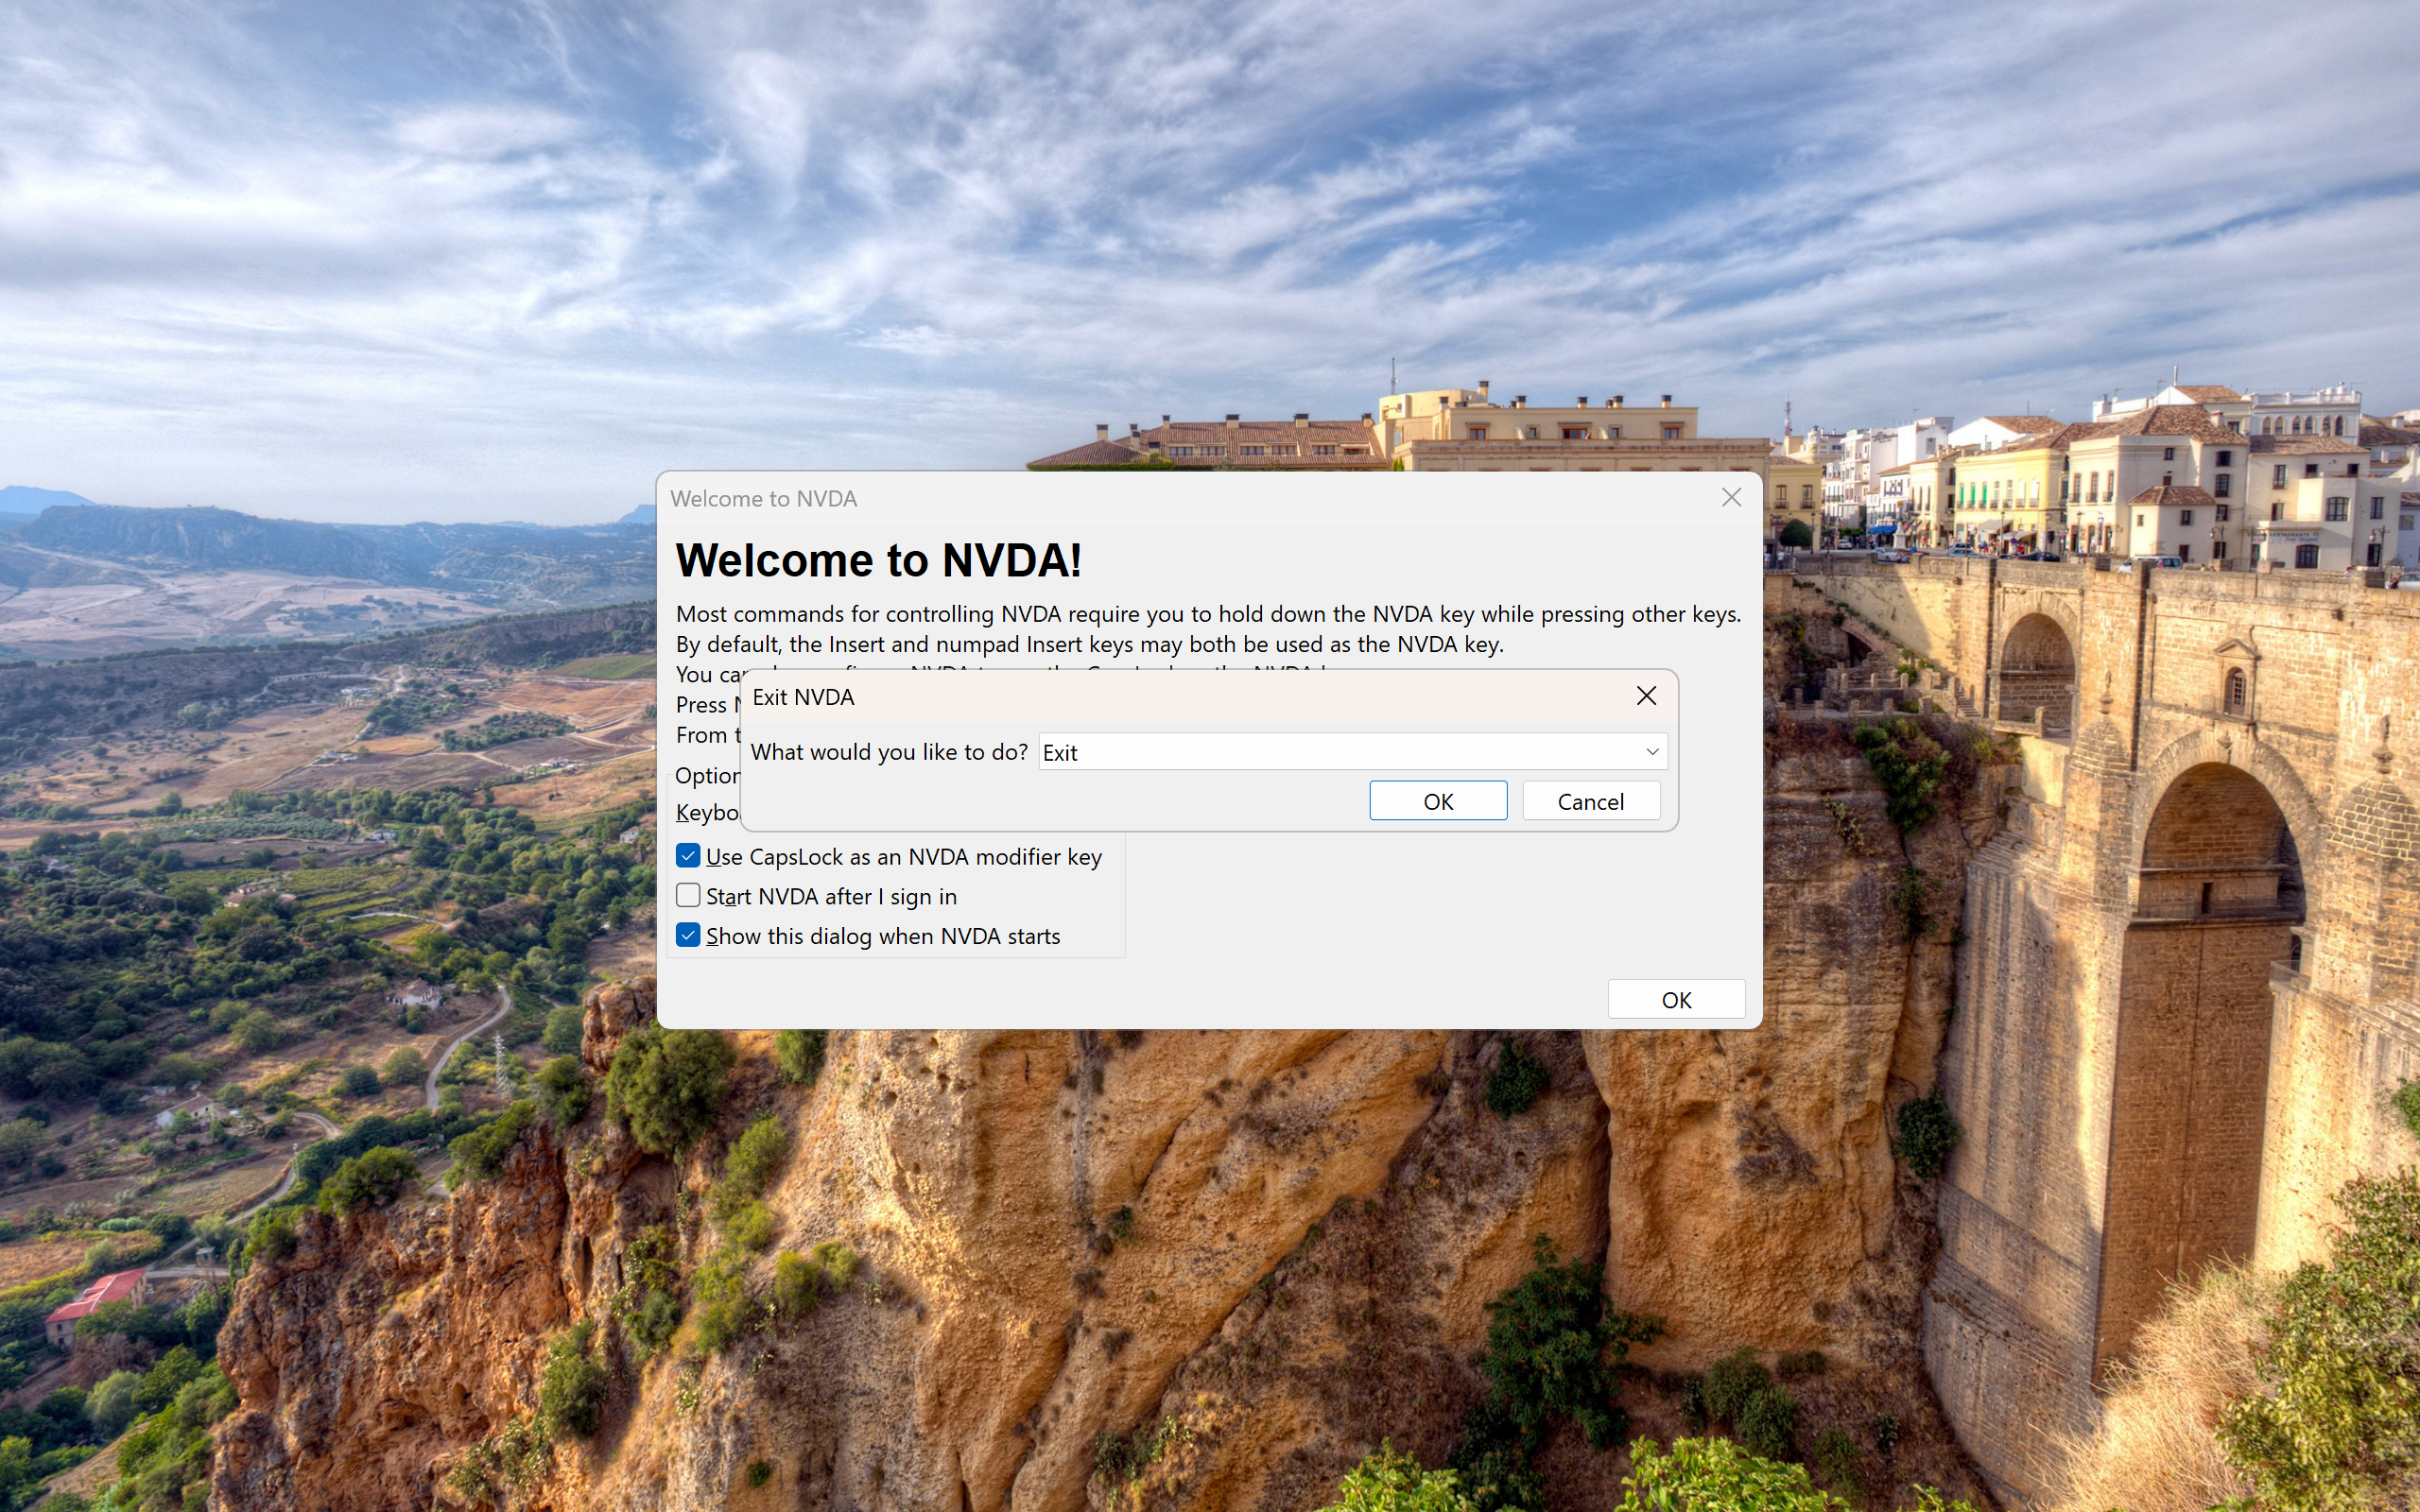
UI elements on screen:
"Desktop - window"
"window"
"Taskbar - pane"
"pane"
"Running applications - pane"
"Exit NVDA - window"
"title bar - value: Exit NVDA"
"Close - button - Closes the window"
"Exit NVDA - dialog"
"What would you like to do? - window"
"What would you like to do? - text"
"What would you like to do? - window"
"What would you like to do? - combo box - value: Exit"
"What would you like to do? - text - value: Exit"
"Open - button"
"OK - window"
"OK - button"
"Cancel - window"
"Cancel - button"
"Welcome to NVDA - window"
"title bar - value: Welcome to NVDA"
"Close - button - Closes the window"
"Welcome to NVDA - dialog - Welcome to NVDA!
Most commands for controlling NVDA require you to hol..."
"Welcome to NVDA! - window"
"Welcome to NVDA! - text"
"Most commands for controlling NVDA require you to hold down the NVDA key while pressing other key..."
"Options - window"
"Options - grouping"
"Keyboard layout: - window"
"Keyboard layout: - text"
"Keyboard layout: - window"
"Keyboard layout: - combo box - value: laptop"
"Keyboard layout: - text - value: laptop"
"Open - button"
"Use CapsLock as an NVDA modifier key - window"
"Use CapsLock as an NVDA modifier key - check box"
"Start NVDA after I sign in - window"
"Start NVDA after I sign in - check box"
"Show this dialog when NVDA starts - window"
"Show this dialog when NVDA starts - check box"
"OK - window"
"OK - button"
"window"